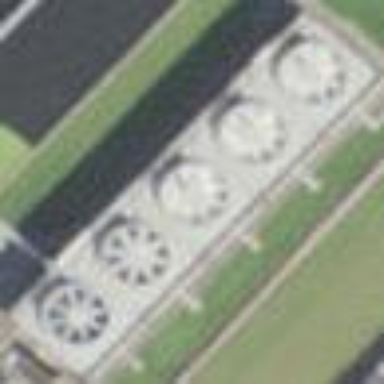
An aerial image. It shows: Industrial building used for cooling purposes.